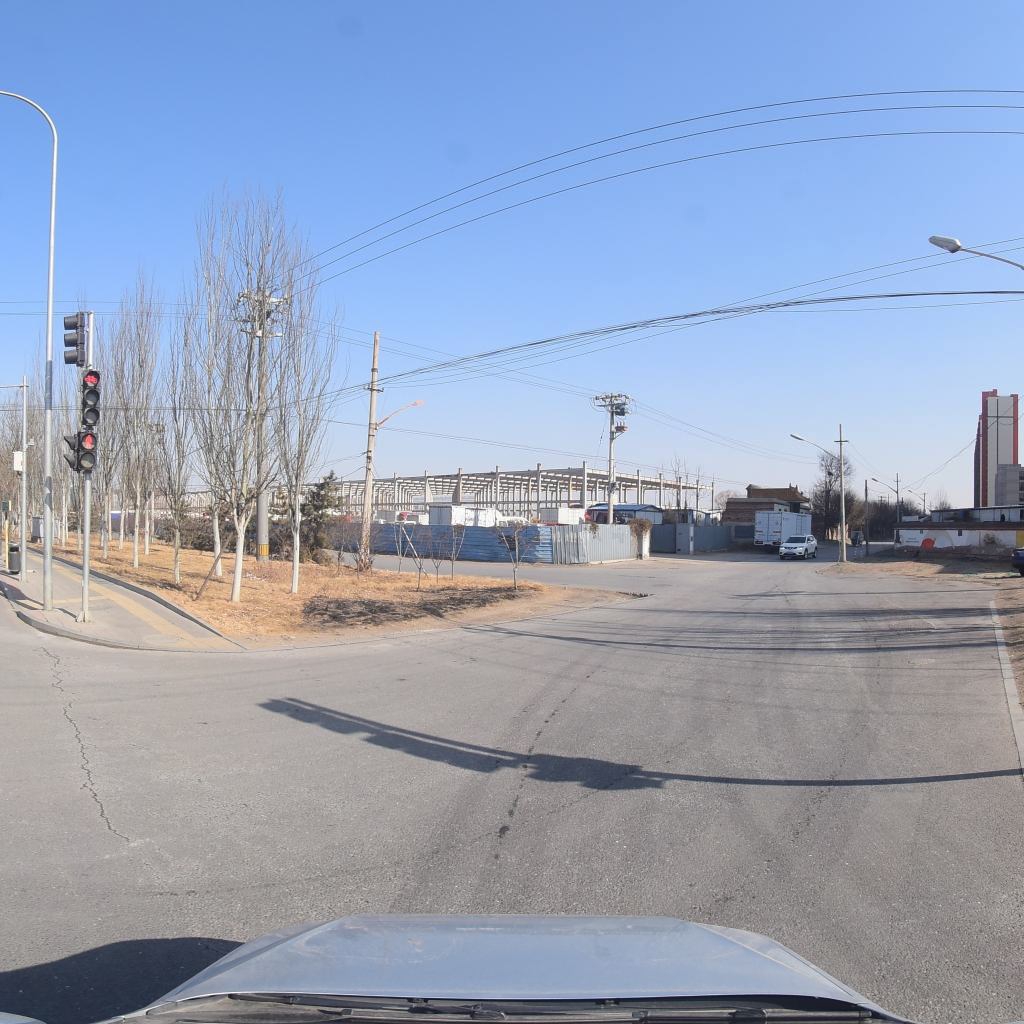
Region: Fengtai
Road damage annotations: longitudinal crack